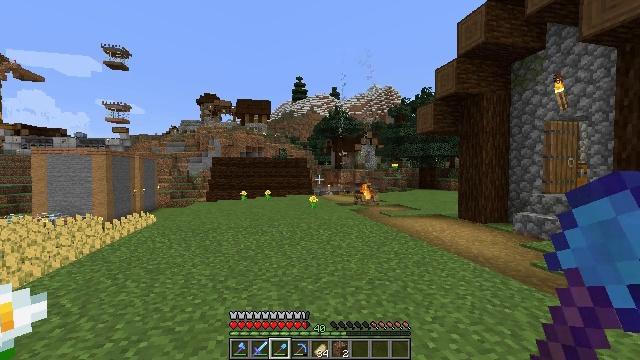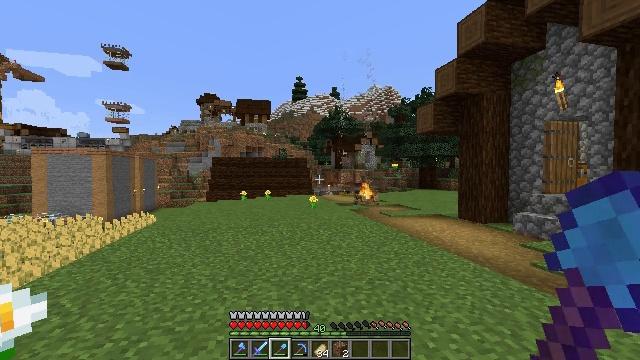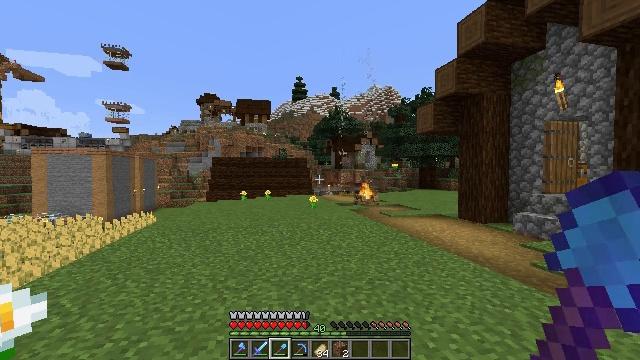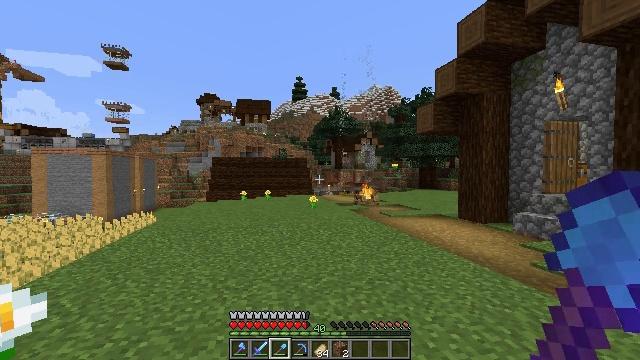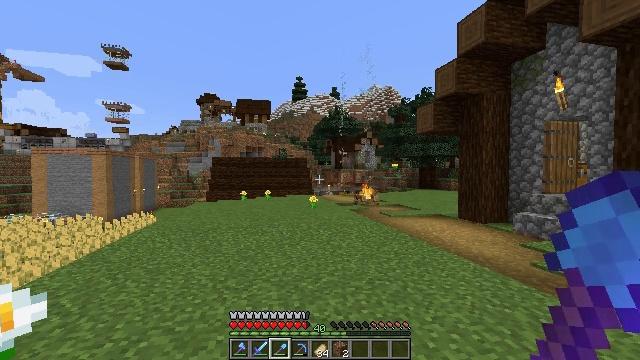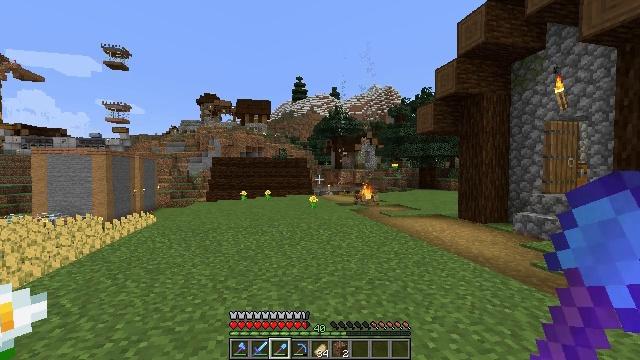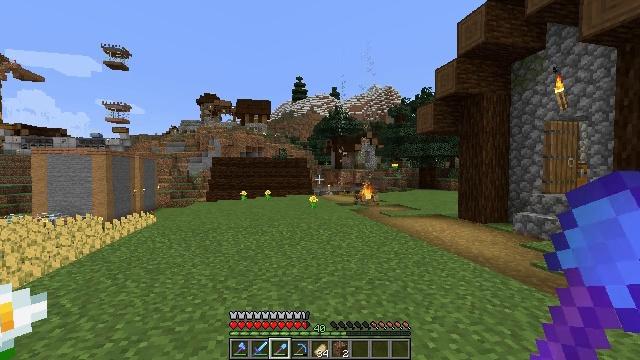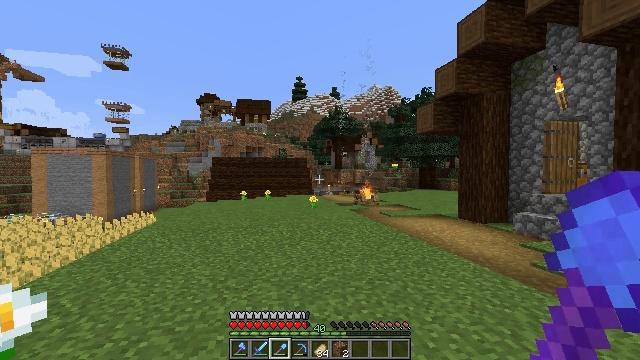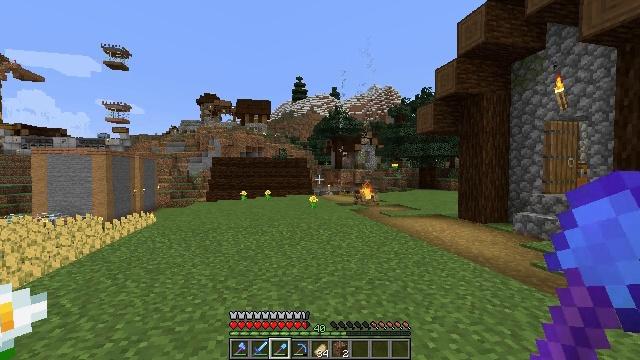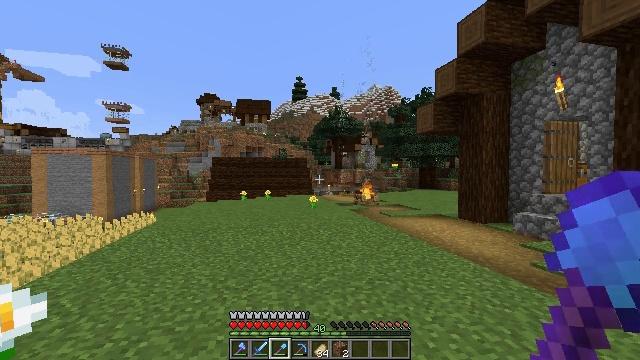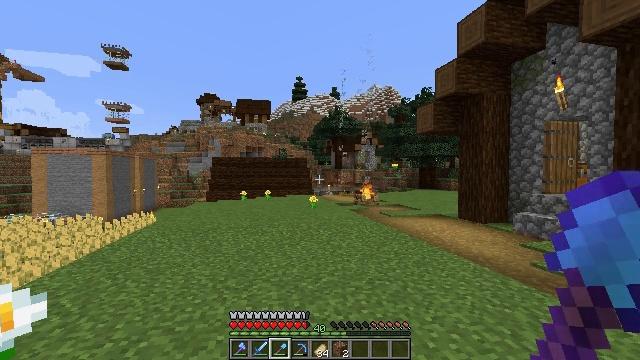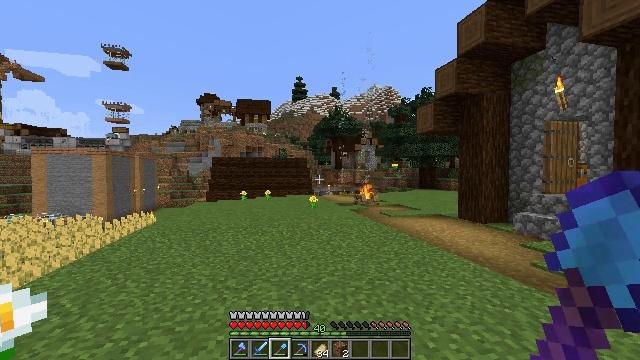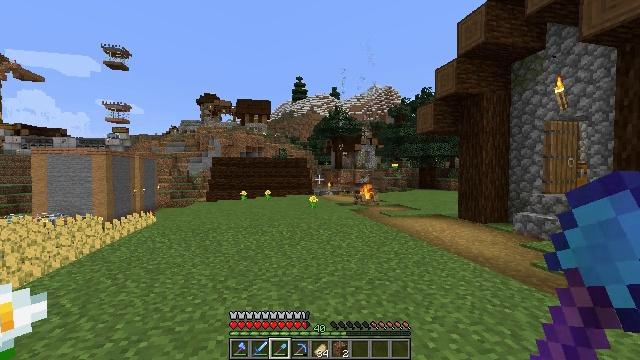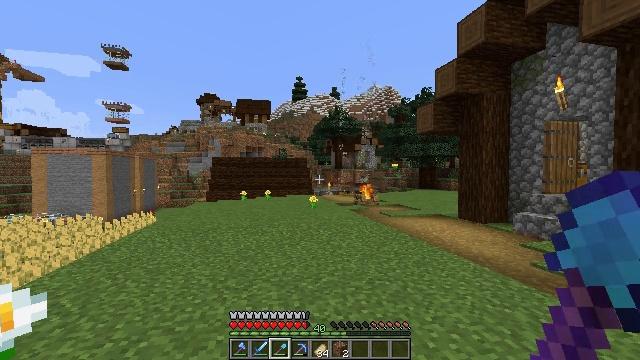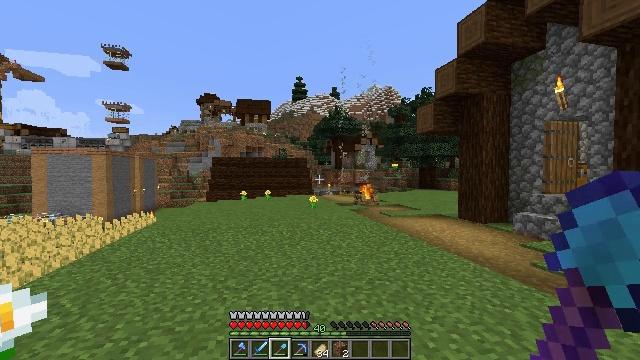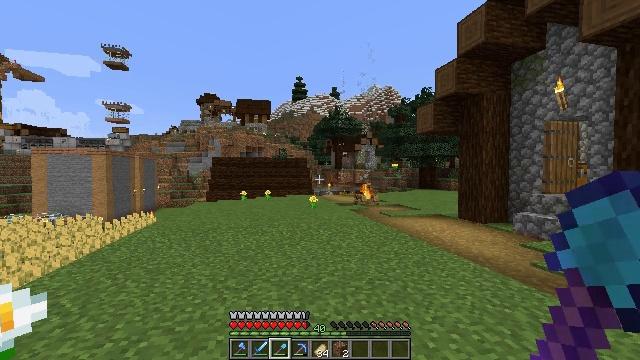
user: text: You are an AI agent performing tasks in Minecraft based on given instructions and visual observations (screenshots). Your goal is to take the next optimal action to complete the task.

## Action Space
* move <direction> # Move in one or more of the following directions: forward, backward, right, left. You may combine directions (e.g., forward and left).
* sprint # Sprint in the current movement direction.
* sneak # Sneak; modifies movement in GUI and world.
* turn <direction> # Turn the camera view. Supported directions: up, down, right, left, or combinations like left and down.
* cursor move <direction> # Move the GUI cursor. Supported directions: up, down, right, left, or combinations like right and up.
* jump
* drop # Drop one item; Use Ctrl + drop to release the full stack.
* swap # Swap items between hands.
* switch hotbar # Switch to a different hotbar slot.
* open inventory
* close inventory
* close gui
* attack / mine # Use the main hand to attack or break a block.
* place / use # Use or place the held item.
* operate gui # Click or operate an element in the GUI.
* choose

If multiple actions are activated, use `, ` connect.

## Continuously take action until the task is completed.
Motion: motion action
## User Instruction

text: Destroy the wheat to collect it.
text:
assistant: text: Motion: no_op
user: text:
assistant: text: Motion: no_op
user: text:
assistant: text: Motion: no_op
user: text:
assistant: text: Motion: no_op
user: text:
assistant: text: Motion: no_op
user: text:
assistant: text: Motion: no_op
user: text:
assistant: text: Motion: no_op
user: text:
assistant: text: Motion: no_op
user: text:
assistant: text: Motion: no_op
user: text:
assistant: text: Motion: no_op
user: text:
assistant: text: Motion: no_op
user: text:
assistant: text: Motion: no_op
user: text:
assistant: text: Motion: no_op
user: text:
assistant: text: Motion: no_op
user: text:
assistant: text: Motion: no_op
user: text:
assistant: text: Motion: no_op
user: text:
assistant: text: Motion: no_op
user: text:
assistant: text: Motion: no_op
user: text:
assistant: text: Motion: no_op
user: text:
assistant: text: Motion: no_op
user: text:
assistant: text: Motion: no_op
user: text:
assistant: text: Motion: no_op
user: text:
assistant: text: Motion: no_op
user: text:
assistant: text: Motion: no_op
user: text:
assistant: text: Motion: no_op
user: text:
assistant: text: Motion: no_op
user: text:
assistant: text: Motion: no_op
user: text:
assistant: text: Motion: no_op
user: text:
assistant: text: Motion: no_op
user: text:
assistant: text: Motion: no_op